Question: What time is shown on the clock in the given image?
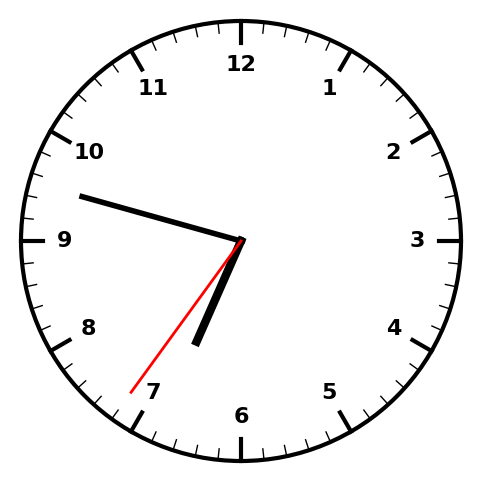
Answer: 06:47:36